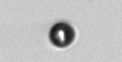
Label: bead